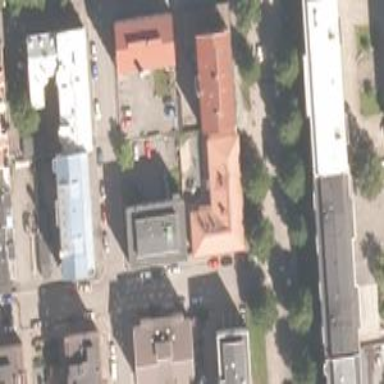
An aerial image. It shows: Residential area located within city block.